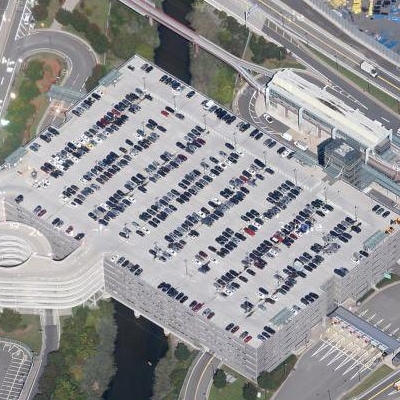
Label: gParking